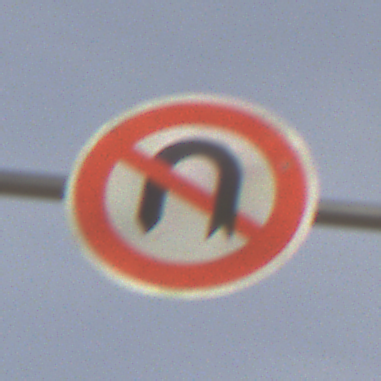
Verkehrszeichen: VerbotWenden
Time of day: MorningAfternoon
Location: Outdoor (Suburban)
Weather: PartlyCloudy
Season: NotSpecified
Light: Natural